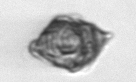
Label: Kryptoperidinium_triquetrum